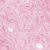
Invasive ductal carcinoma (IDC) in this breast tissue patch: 0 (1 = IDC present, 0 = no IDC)